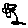
Label: flower